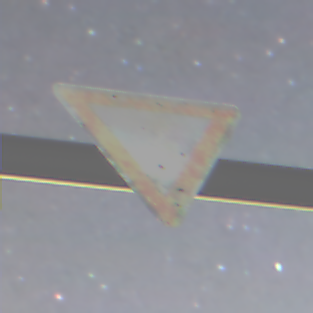
Verkehrszeichen: VorfahrtGewaehren
Umgebung: Outdoor, Suburban
Tageszeit: Night
Wetter: Clear
Licht: Artificial
Jahreszeit: NotSpecified
Kontrast: MediumContrast